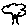
Label: tree